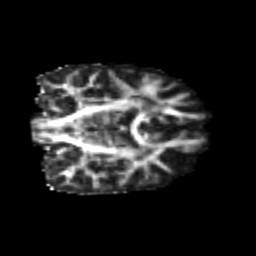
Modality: FA
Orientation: coronal
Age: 23
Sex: female
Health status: healthy
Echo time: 0.074 s